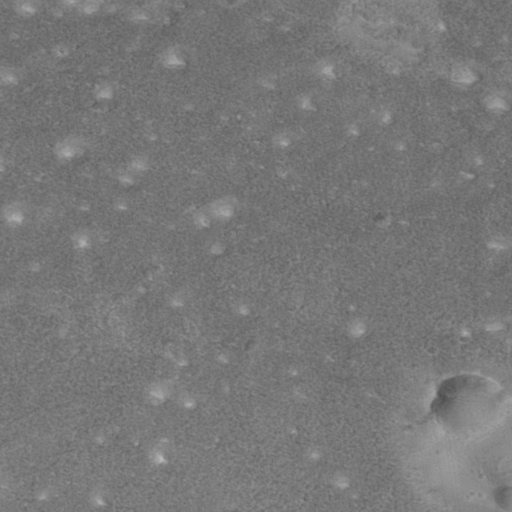
Objects detected: cone